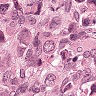
Metastatic tissue present: yes